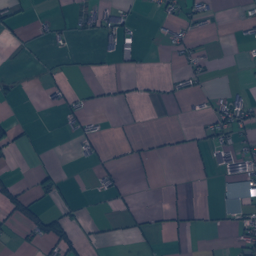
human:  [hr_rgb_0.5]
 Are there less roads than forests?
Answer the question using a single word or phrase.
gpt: yes

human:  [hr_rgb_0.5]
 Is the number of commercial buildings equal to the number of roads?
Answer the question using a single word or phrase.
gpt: no

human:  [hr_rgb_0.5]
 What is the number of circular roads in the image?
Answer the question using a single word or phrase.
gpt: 0

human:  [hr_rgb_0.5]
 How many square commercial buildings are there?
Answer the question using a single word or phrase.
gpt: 0

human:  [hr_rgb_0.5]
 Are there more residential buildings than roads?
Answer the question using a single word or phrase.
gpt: yes

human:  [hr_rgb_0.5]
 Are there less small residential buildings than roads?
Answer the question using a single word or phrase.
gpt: no

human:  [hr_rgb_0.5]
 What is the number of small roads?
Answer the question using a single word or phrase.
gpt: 58

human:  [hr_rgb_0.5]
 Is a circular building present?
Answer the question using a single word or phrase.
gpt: yes

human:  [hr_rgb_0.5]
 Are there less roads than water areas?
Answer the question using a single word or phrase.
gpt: no

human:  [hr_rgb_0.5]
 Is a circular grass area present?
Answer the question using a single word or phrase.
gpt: no

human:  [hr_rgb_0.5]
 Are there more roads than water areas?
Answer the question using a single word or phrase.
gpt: yes

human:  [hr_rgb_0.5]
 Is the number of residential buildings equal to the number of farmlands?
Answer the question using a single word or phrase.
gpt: no

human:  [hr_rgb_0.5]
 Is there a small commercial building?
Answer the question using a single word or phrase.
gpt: yes

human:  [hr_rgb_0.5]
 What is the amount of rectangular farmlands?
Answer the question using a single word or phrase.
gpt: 18

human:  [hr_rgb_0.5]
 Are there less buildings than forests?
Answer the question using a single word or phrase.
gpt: no

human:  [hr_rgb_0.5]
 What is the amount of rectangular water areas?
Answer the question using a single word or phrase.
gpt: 2

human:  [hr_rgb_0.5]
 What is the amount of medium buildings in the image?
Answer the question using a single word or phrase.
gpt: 26

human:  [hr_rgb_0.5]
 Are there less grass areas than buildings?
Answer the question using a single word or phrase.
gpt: yes

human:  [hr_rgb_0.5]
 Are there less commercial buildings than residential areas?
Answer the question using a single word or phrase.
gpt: no

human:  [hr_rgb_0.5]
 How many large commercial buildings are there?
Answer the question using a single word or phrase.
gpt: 1

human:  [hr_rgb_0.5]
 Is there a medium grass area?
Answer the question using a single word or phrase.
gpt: yes

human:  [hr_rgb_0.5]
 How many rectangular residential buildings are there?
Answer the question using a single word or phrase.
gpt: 145

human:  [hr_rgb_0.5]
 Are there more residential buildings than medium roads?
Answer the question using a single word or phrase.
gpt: yes

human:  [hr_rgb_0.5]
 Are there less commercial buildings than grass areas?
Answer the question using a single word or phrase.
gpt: yes

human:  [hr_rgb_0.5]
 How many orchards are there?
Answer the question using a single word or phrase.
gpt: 4

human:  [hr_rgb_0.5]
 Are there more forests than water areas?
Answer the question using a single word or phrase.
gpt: yes

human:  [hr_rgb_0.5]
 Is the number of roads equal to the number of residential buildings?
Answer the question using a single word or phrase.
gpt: no

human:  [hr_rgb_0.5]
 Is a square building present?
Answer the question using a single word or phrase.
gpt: yes

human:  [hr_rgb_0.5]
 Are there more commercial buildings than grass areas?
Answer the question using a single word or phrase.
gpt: no

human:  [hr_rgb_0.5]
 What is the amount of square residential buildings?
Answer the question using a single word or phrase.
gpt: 4

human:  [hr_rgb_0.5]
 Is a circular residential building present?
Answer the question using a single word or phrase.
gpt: yes

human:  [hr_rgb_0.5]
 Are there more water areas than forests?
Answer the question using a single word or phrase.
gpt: no

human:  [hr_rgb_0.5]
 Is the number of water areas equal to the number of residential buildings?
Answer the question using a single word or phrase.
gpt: no

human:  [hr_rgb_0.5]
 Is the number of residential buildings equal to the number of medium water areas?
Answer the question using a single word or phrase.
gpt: no

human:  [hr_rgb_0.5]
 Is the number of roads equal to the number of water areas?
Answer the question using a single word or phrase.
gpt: no

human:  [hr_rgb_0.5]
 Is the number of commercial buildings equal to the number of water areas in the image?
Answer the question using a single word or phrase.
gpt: no